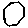
Label: hexagon